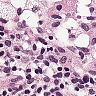
Metastatic tissue present: no